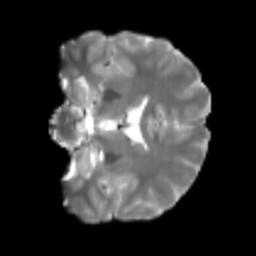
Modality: T2w
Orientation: coronal
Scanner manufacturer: siemens
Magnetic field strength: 3 T
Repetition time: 4 s
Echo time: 0.0594 s